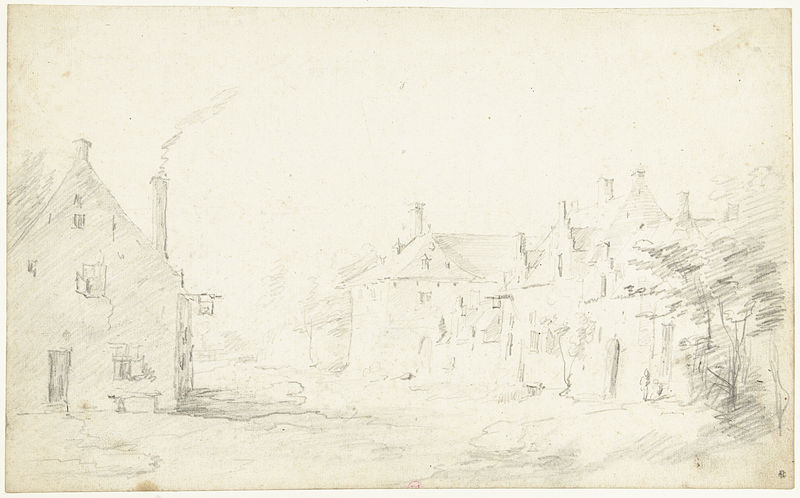
Titel: Plein met huizen
Künstler: David (II) Teniers
Standort: Amsterdam
Institution: Rijksmuseum
Schlagwörter: baum, menschen, fenster, skizze, straße, säule, tür, dach, haus, häuser, rauch, schornstein, dorf, giebel, people, white, window, bench, black, figures, gray, grey, old, windows, brown, plant, bleistift, smoke, sky, stone, tree, building, house, landscape, houses, roof, roofs, street, trees, village, grass, light, road, shutters, drawing, black and white, shadow, realism, sketch, wind, door, town, city, park, trunk, doors, plan, buildings, cupola, facade, facades, pencil, home, branches, stadt, shade, paint, chimney, chimneys, fog, lonly, sign, unfinished, inn, lonely, shop, rooftops, shutter, settlement, downtown, homes, finials, scetch, shaded, vague, bleistiftzeichnung, loneliness, trough, belistiftzeichnung, chimey, rooflines, emptiness, barely there, nobody there